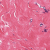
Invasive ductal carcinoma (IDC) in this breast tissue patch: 0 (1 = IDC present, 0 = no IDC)